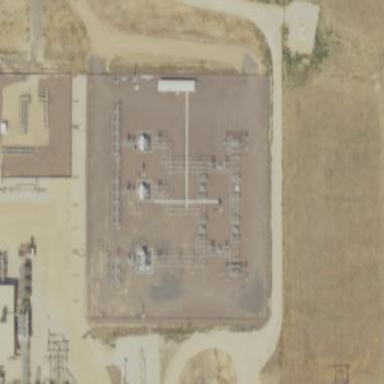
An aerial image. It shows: Distribution-level power substation.